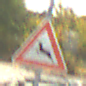
Verkehrszeichen: WildwechselRechts
Umgebung: Outdoor, RoadRail
Tageszeit: MorningAfternoon
Wetter: PartlyCloudy
Licht: Natural
Jahreszeit: NotSpecified
Kontrast: HighContrast